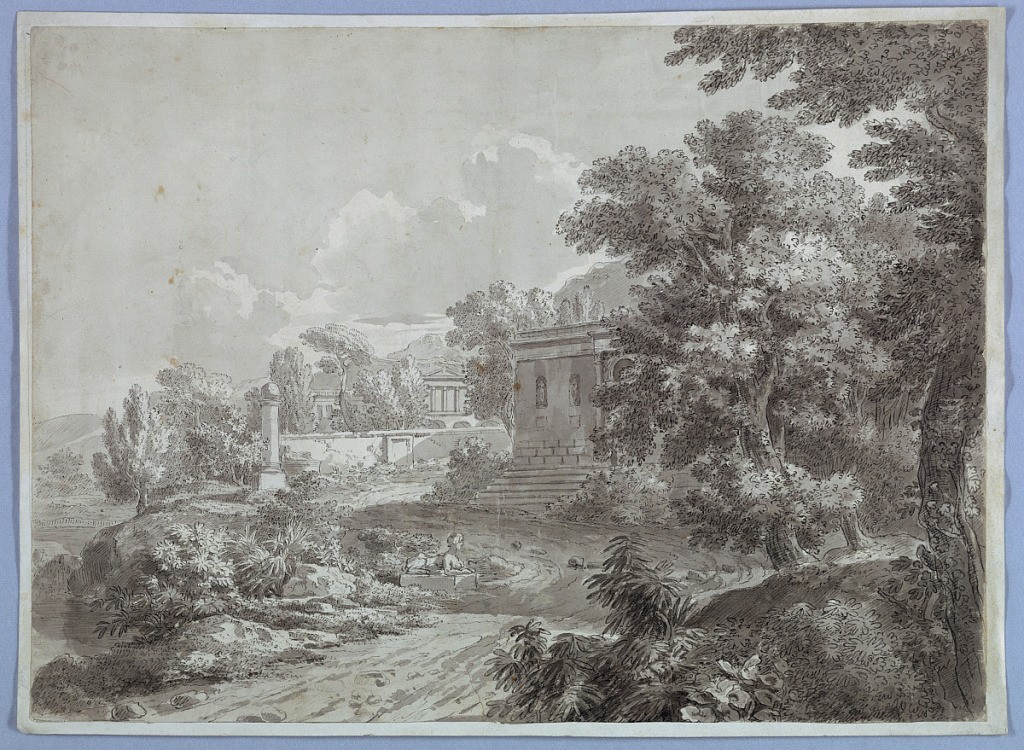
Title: Landscape View
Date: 1750–1825
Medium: Pen and ink, brush and wash on paper
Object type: Drawing
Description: Landscape. Building partially concealed by trees. Statue of sphinx.